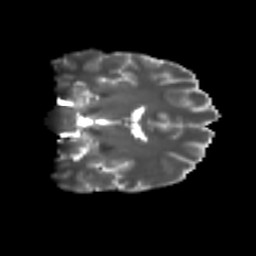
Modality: T2w
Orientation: coronal
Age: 26
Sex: male
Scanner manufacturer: ge
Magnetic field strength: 3 T
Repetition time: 7.8 s
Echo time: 0.061 s